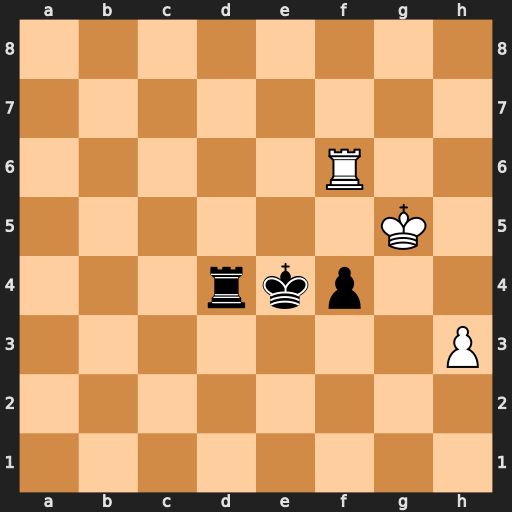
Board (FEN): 8/8/5R2/6K1/3rkp2/7P/8/8
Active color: w
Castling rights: -
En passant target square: -
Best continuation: Rxf4+ Ke5 Rxd4